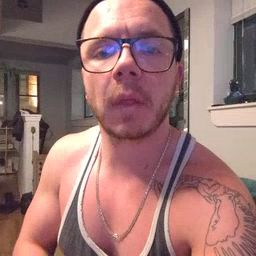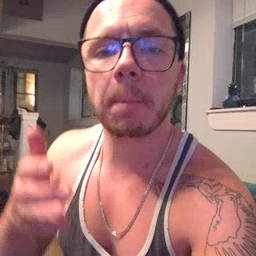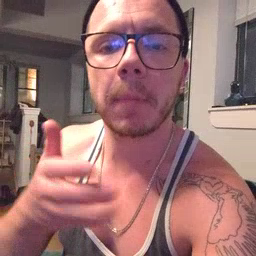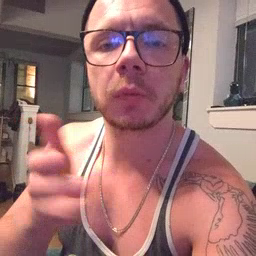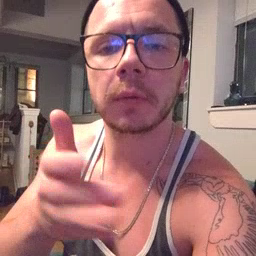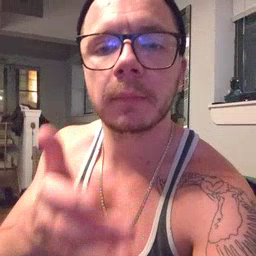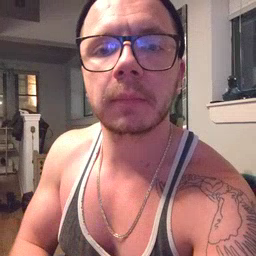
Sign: boat